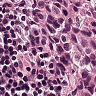
Metastatic tissue present: yes